Aerial crown-view tile of a tropical tree (Barro Colorado Island, Panama), acquired 20250616:
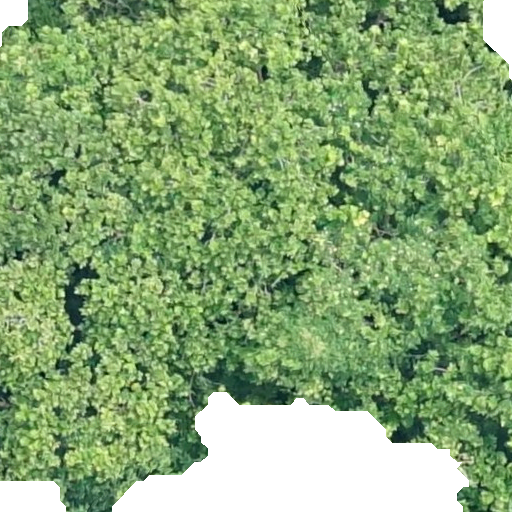
Species: Anacardium excelsum
GBIF accepted scientific name: Anacardium excelsum
Crown area: 761.355 m²